Frequency: 70000
Velocity: 0,217
Power: 31,9
Pulse duration: 0,0000001
Pass count: 1
Magnification: 10
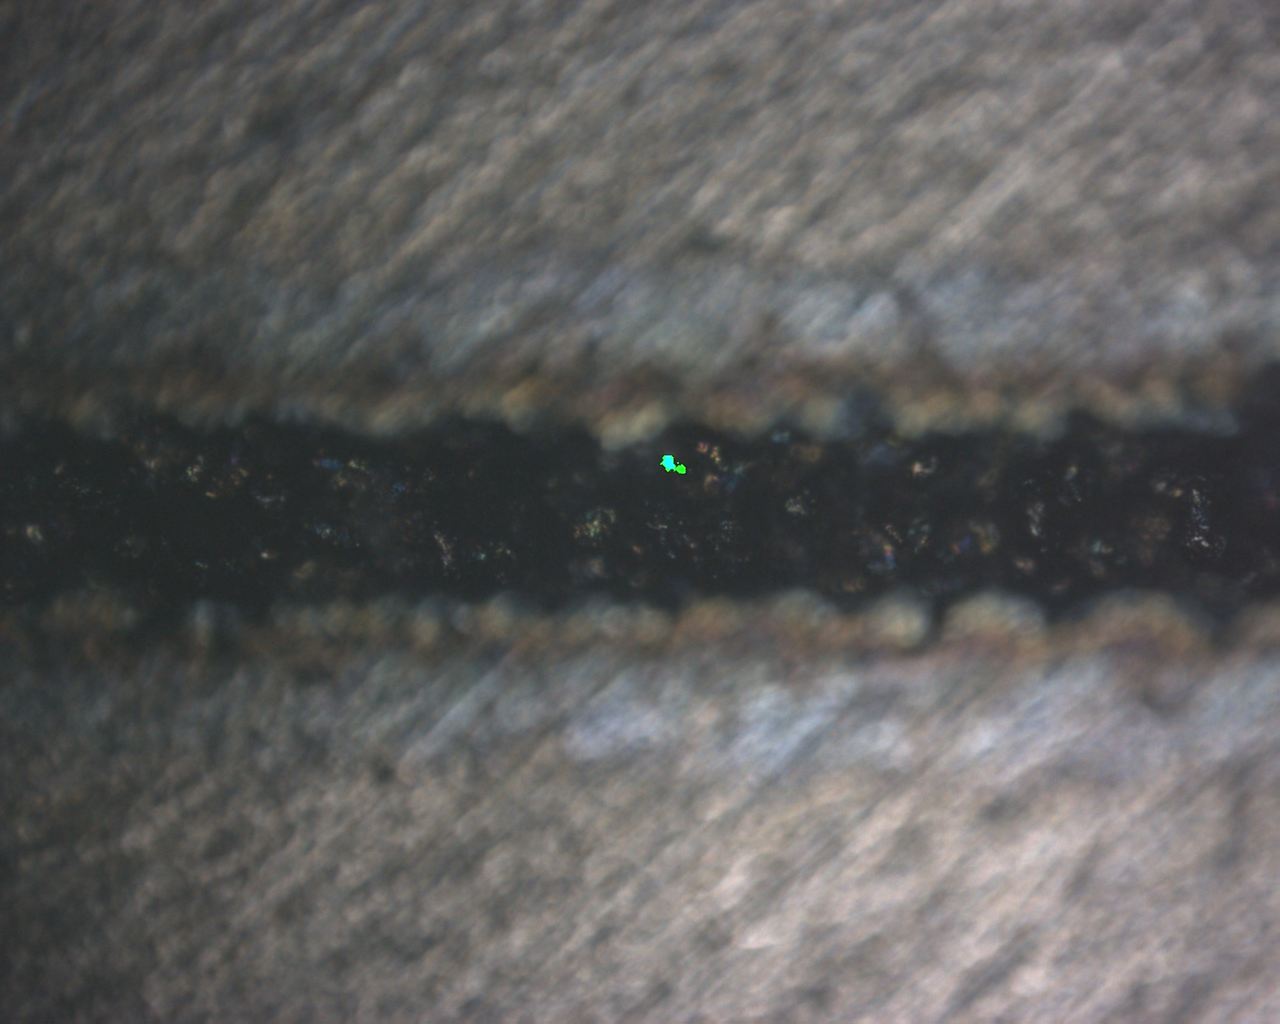
Measured width: 135.152
Other width: 80.362